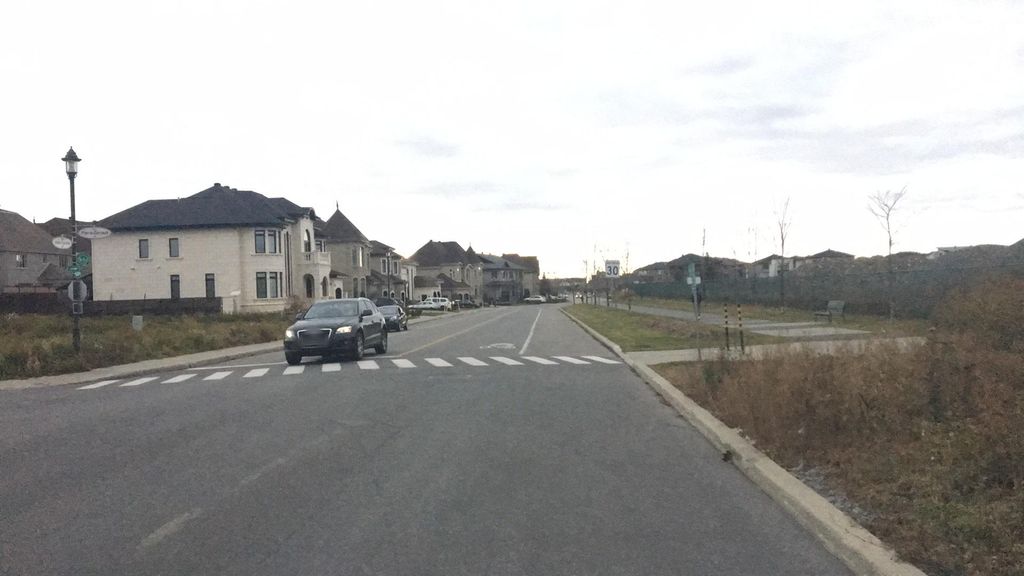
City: montreal